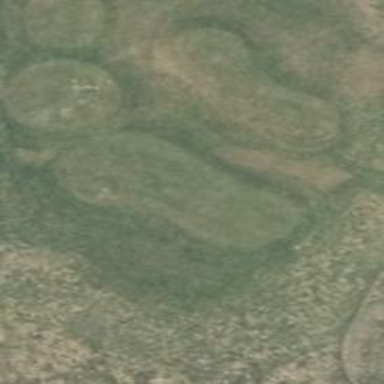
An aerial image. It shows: Golf tee.